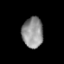
Tissue: lung
Cell type: Epithelial cells
Senescence score: 0.1424
Nuclear area (px): 632
Mean DAPI intensity: 144.152